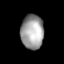
Tissue: lung
Cell type: Epithelial cells
Senescence score: 0.2301
Nuclear area (px): 772
Mean DAPI intensity: 157.744